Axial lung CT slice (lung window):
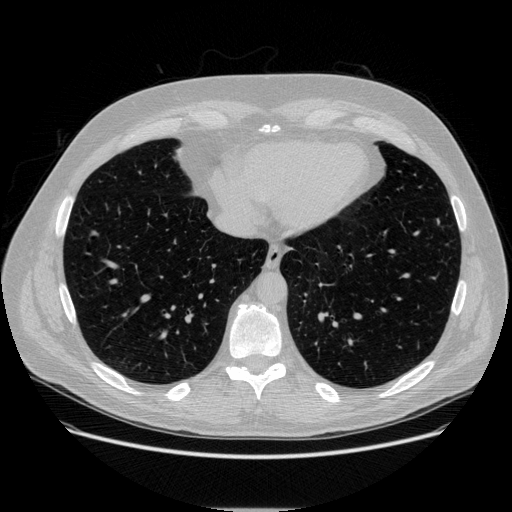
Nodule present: no